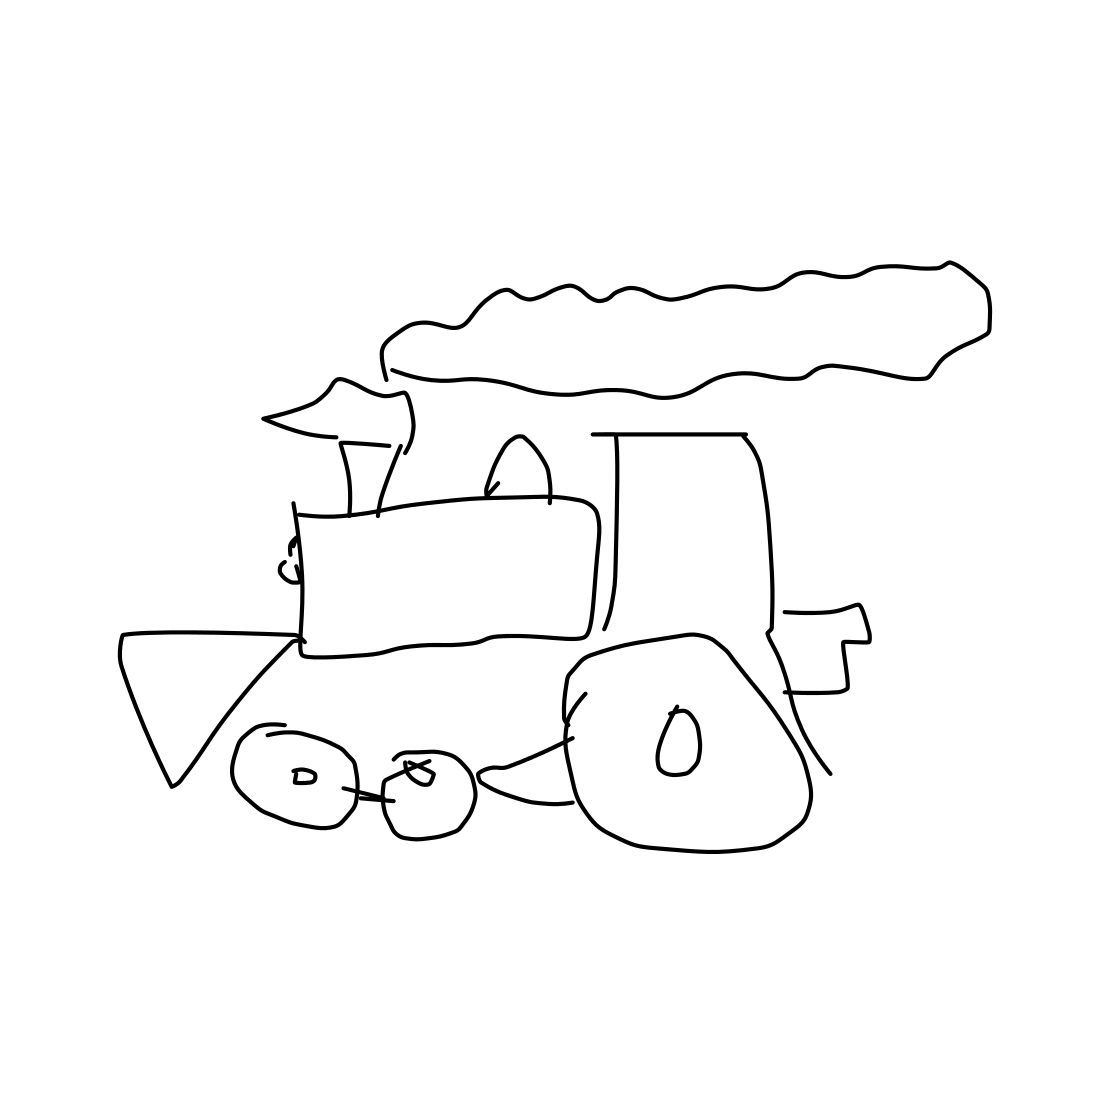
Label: train